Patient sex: M
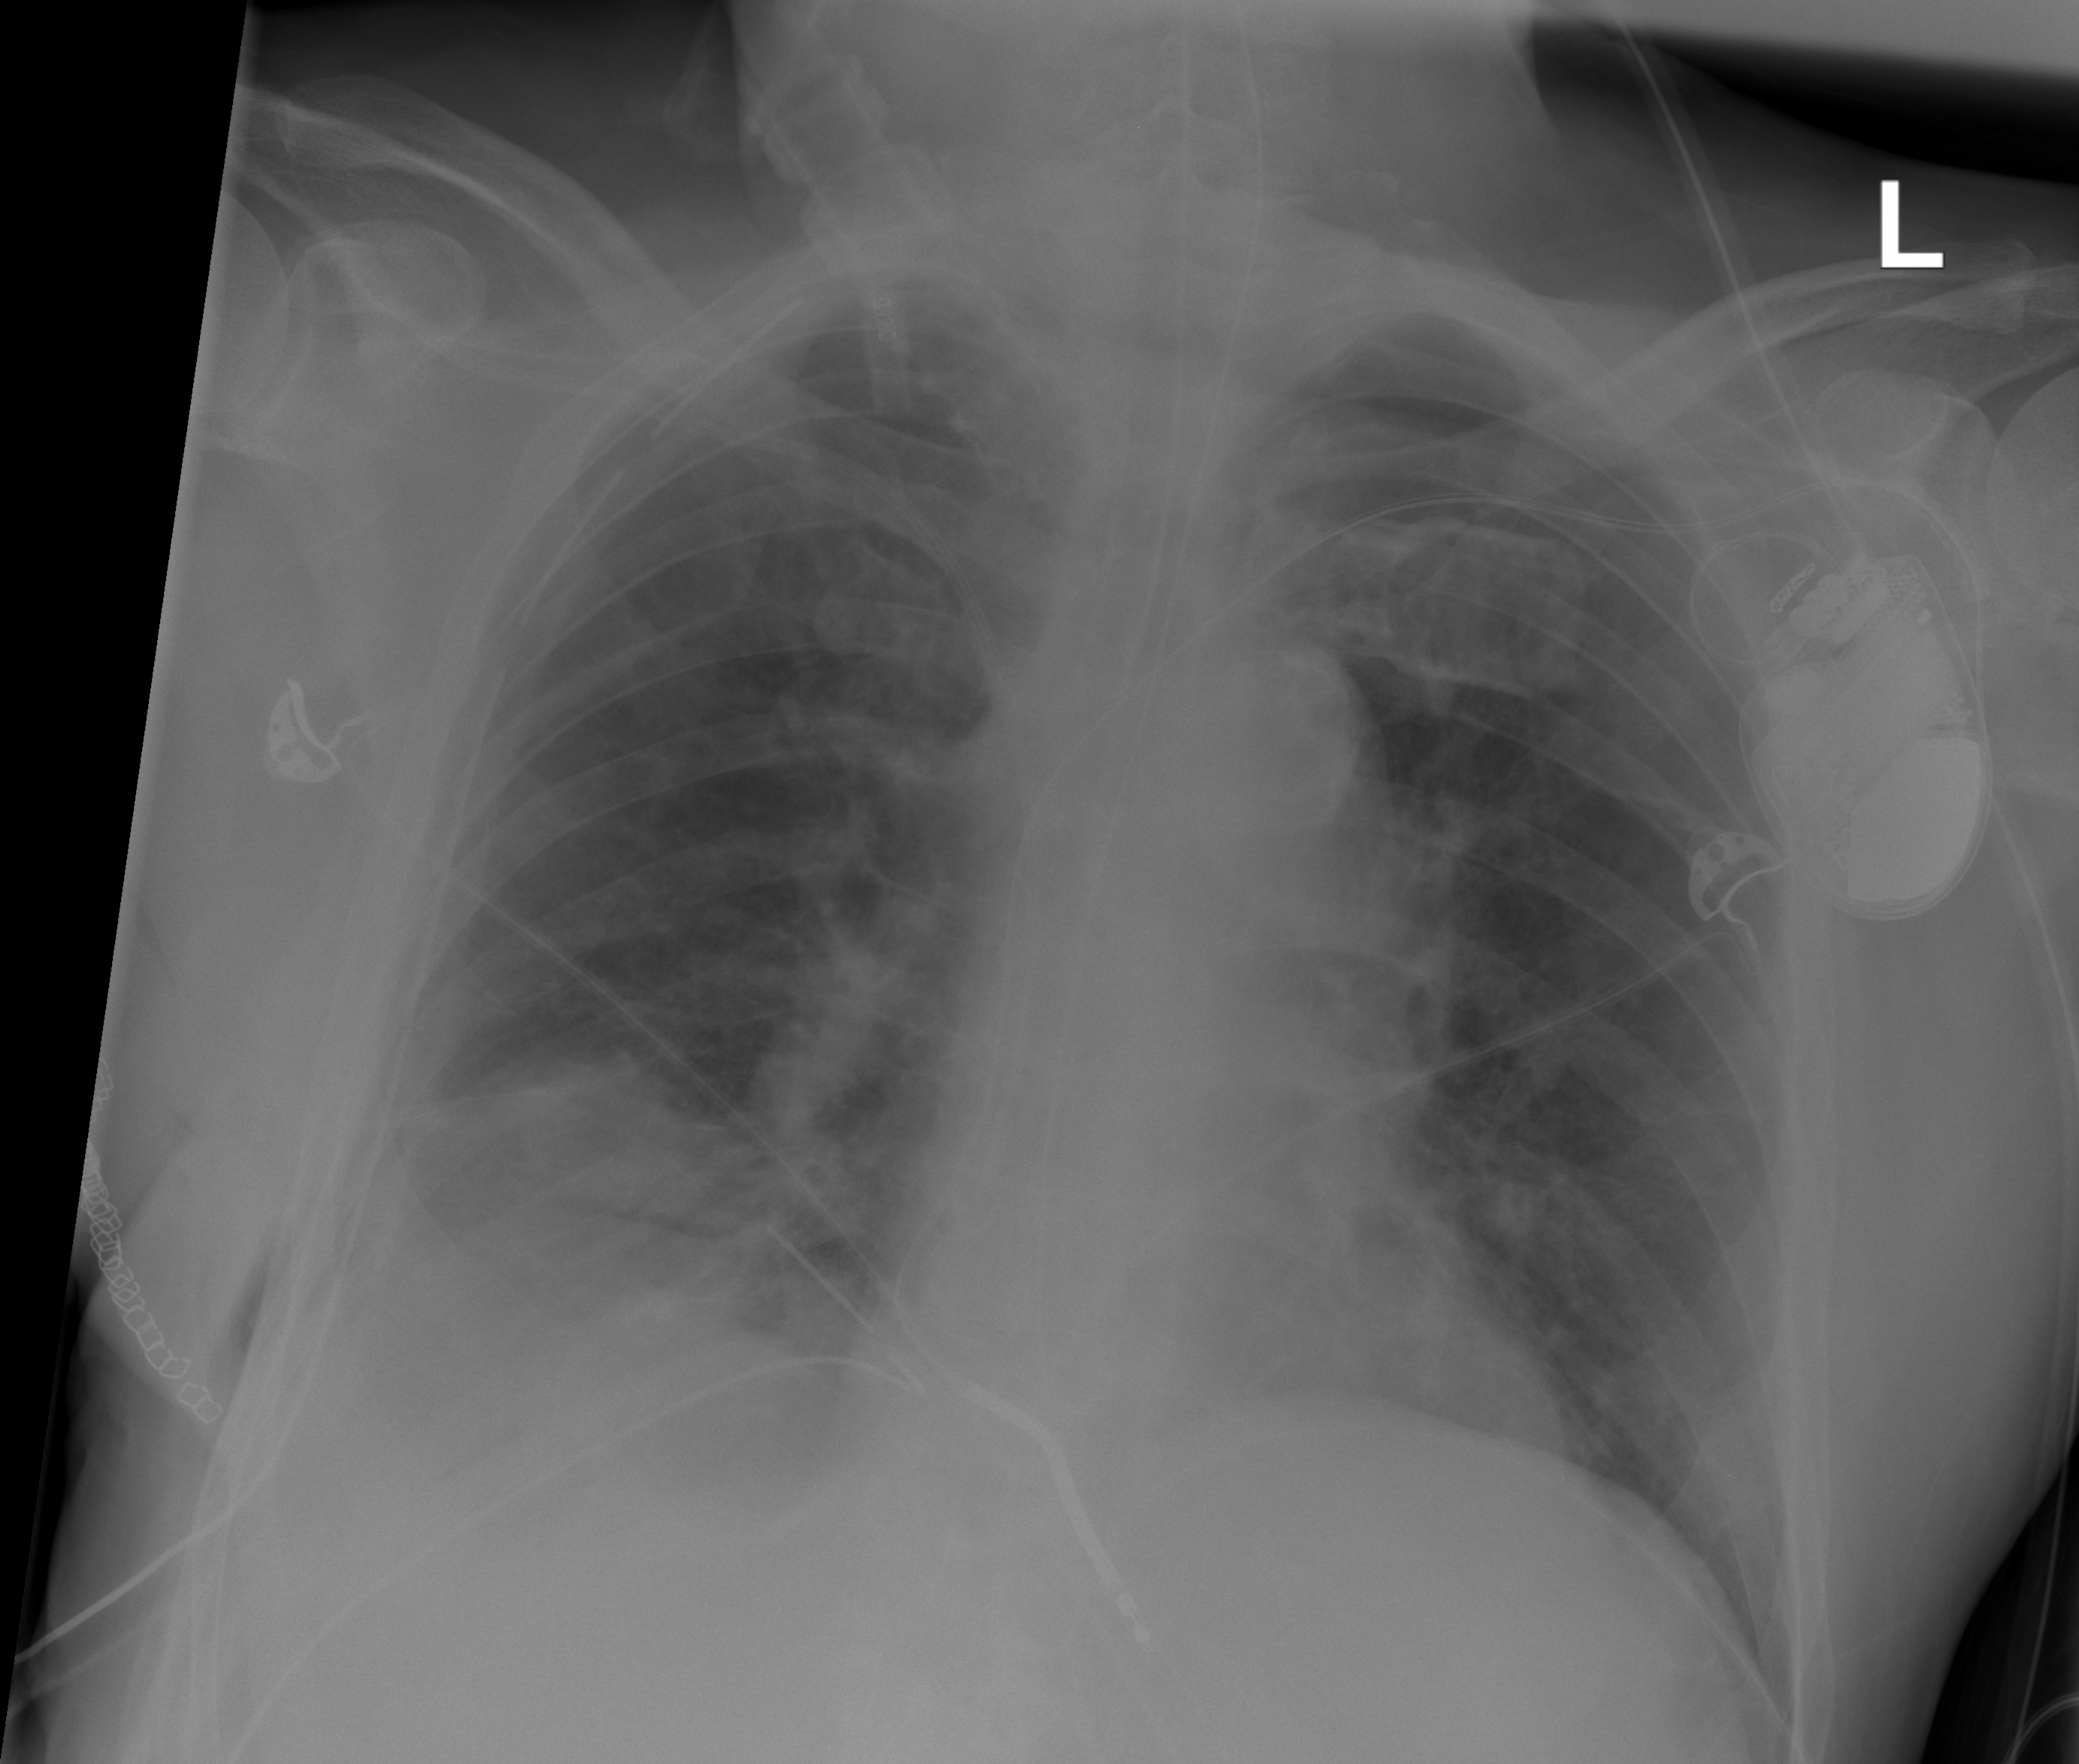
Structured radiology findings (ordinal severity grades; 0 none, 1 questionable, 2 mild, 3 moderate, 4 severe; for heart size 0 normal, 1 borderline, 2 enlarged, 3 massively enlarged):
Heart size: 0
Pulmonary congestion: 0
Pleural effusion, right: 0
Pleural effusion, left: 0
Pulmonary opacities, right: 2
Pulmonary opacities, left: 0
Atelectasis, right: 2
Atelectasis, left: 0